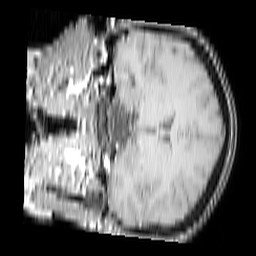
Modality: T1w
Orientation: coronal
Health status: ill
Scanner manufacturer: philips
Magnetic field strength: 3 T
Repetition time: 0.3787 s
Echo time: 0.002908 s